Question: Im new to IOS from Android and am wondering how to parse xml with several tags into a listview. and once that has been parsed have the click action launch a detail webview with the url from the link tag.Here is one of the lists. a rough guideline or a tutorial would be amazing. <URL>
it looks like this in android
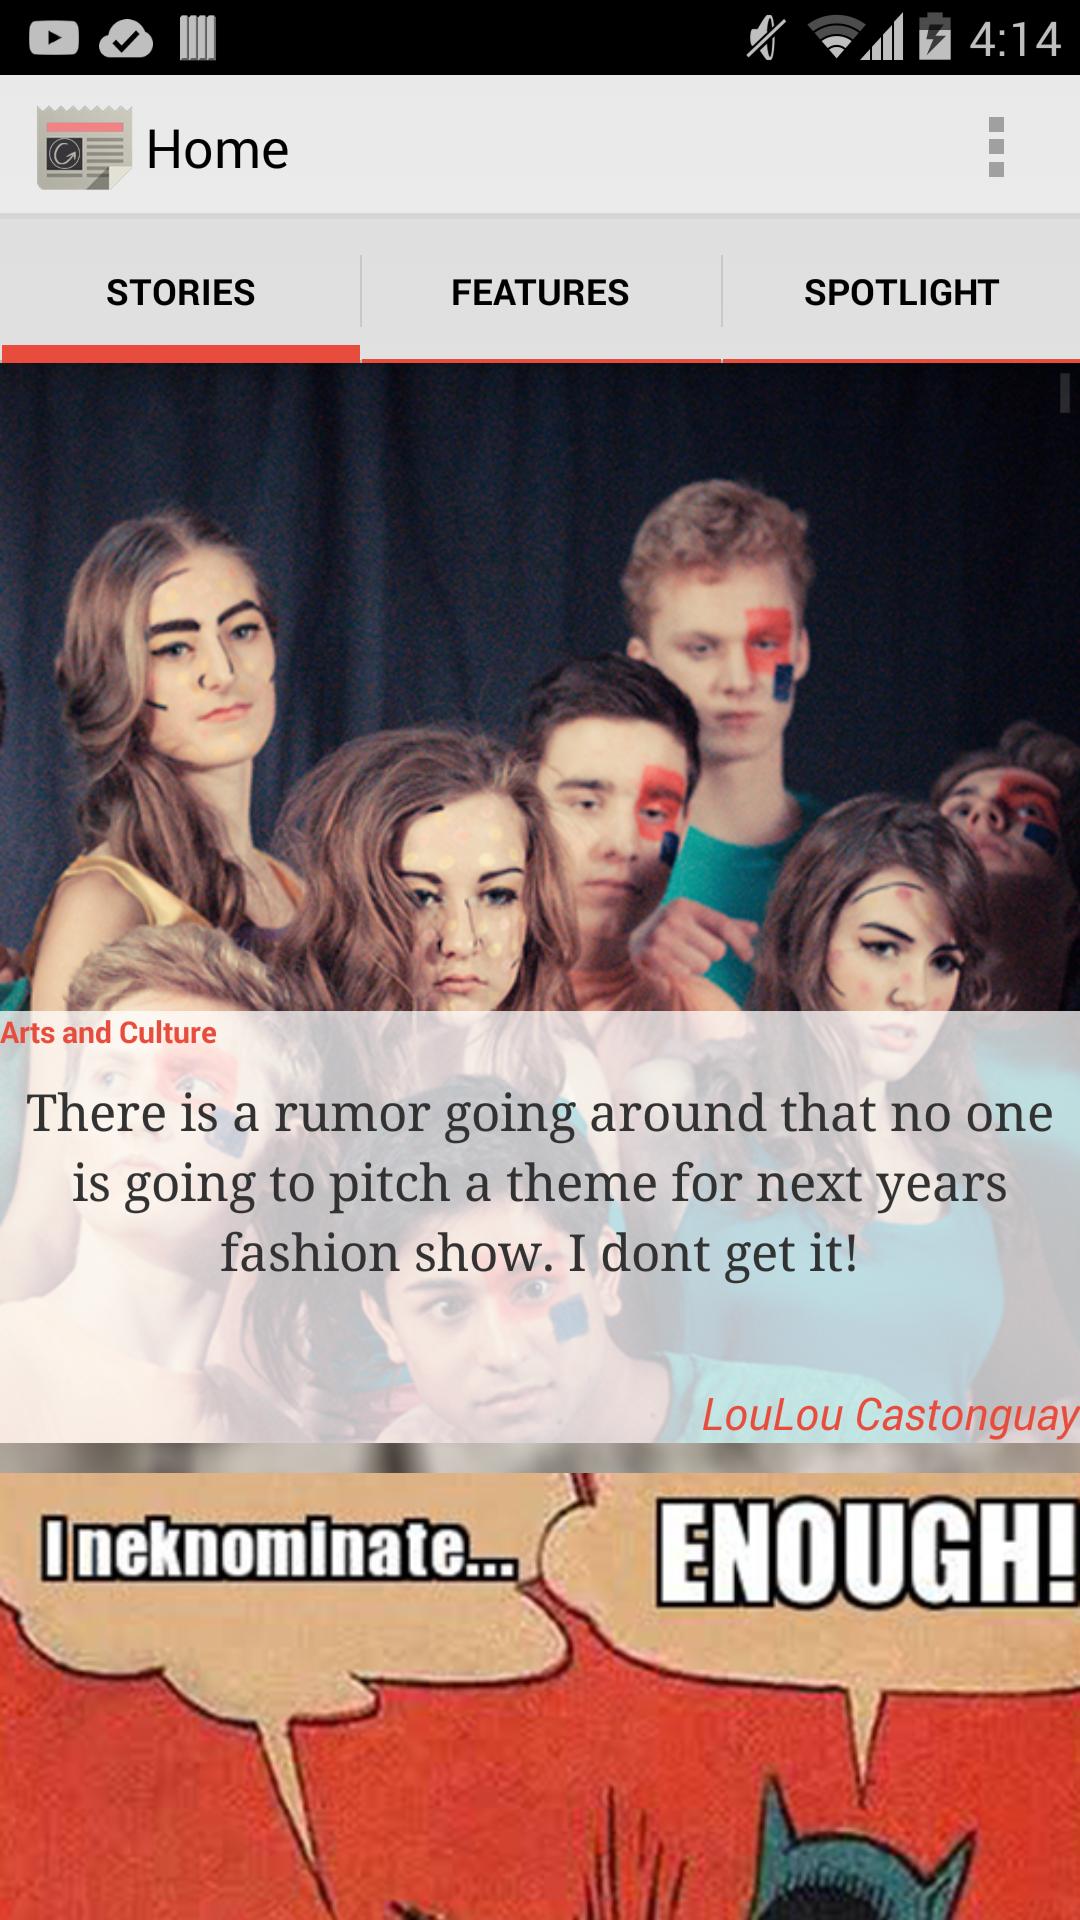
Answer: Check this link for parse xml parse
'''
NSString *url=@"http://www.lancers.jp/work/search/.rss";
NSData *data=[NSData dataWithContentsOfURL:[NSURL URLWithString:url]];
NSDictionary *dict=[XMLReader dictionaryForXMLData:data error:nil];
'''
<URL>
<URL>